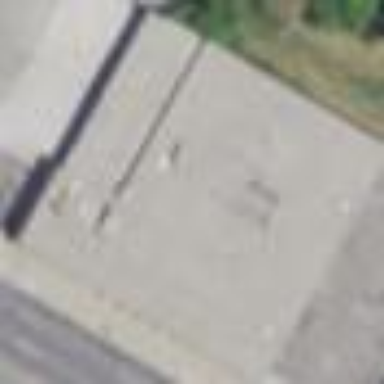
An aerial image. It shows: Building that serves as post office.